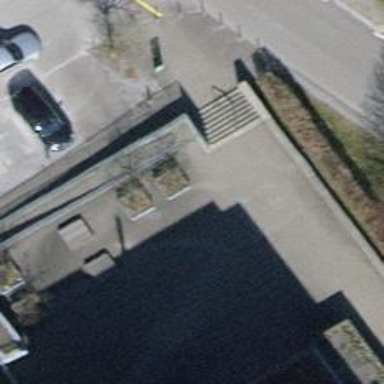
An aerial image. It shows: Concrete steps.